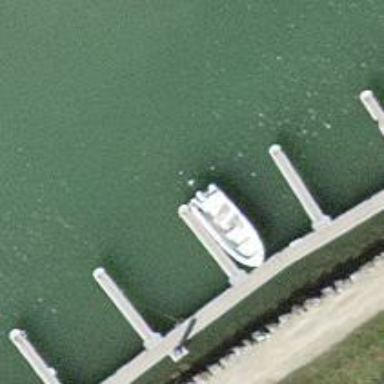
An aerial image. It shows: Man-made pier.